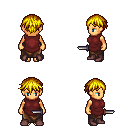
a pixel art fantasy rpg character, female body template, human, tanned skin, maroon tunic, robe skirt, blonde short bangs hairstyle, maroon shoes, dagger, four views (front, back, left, right), 2x2 character sprite sheet, small pixel art, hard edges, no anti-aliasing